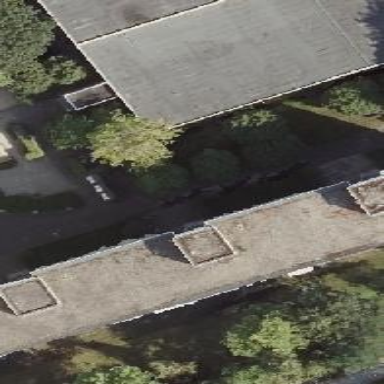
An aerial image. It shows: Building with apartments and flat roof.